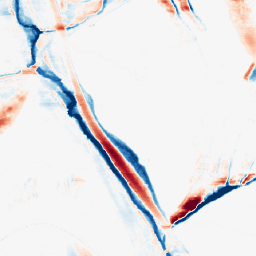
Category: morphological
Decomposition family: morphological_ellipse
Decomposition parameters: operation: average
width: 5
height: 30
Upsampling method: nearest
Upsampling parameters: scale: 2
Upsampling scale: 2